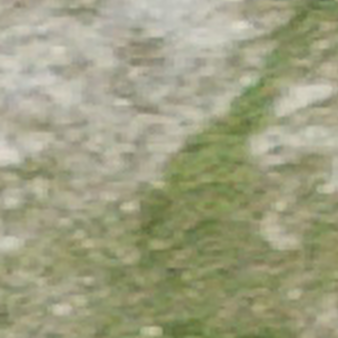
Label: other